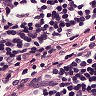
Metastatic tissue present: no